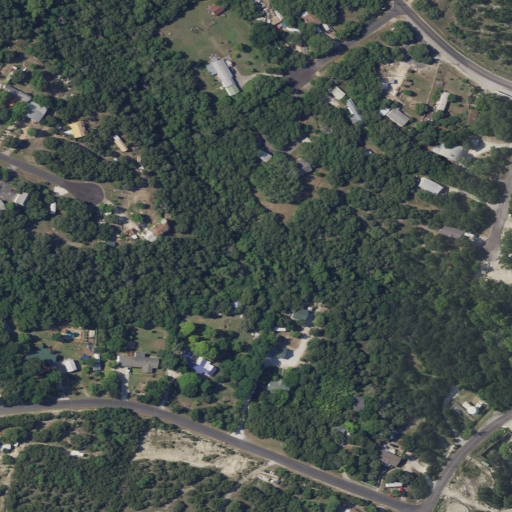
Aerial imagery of valley in Texas named North Cherry Hollow containing evergreen forest, low intensity development, open development, shrub, grassland, medium intensity development, and deciduous forest